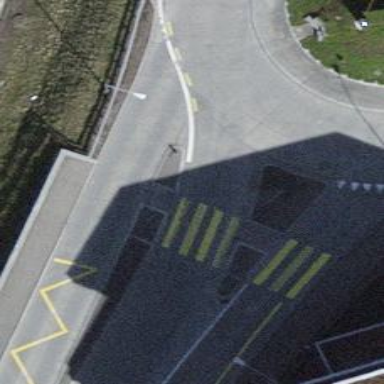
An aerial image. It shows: Uncontrolled zebra crossing with island. The crossing is marked with zebra stripes.